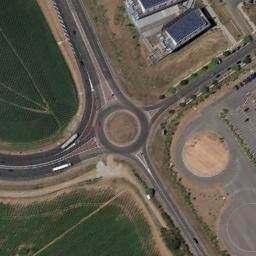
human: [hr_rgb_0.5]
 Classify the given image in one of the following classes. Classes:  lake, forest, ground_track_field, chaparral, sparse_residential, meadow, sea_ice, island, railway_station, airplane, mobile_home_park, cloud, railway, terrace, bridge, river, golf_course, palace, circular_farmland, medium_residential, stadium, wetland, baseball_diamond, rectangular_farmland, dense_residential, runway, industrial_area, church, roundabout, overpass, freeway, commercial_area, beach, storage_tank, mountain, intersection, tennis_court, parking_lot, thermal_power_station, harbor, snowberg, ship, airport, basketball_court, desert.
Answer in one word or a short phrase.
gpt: roundabout